Field crop: maize
Growth stage: 2
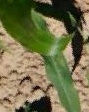
Species: maize